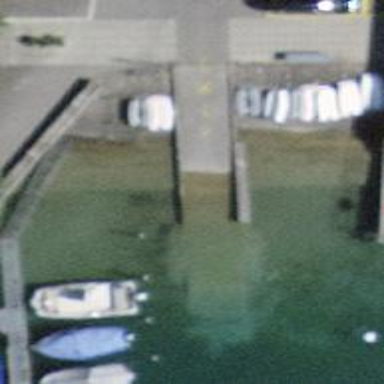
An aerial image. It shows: Slipway on leisure land.